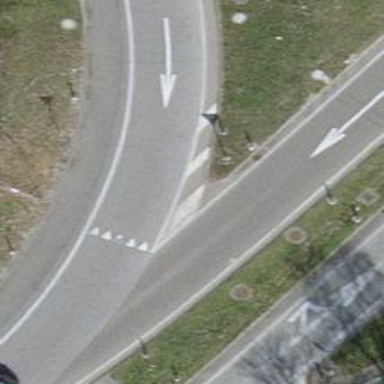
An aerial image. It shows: Road with "give way" sign.